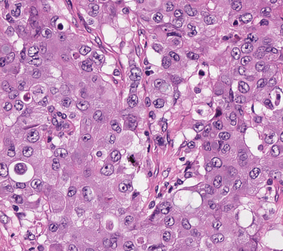
Tumor epithelial tissue: yes
Tumor-associated stroma tissue: no
Normal tissue: no